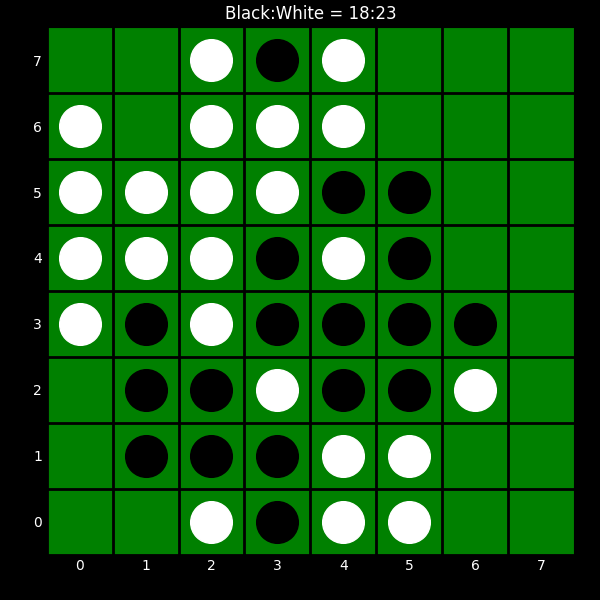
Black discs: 18
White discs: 23